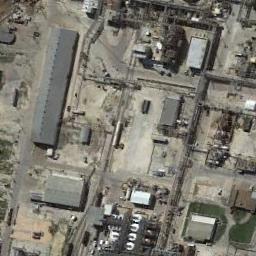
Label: industrial_area